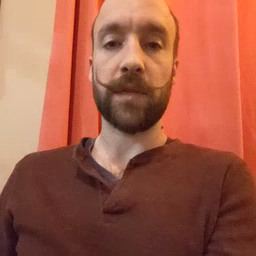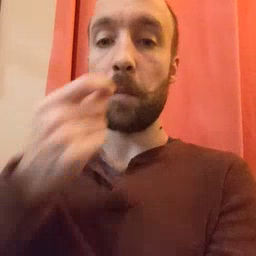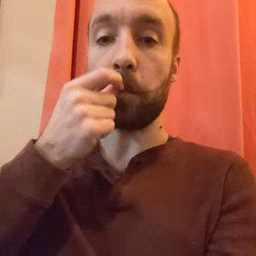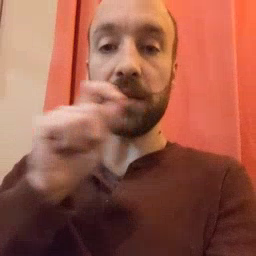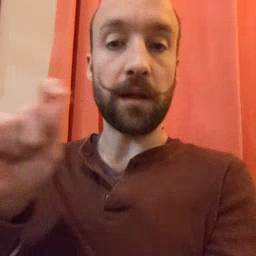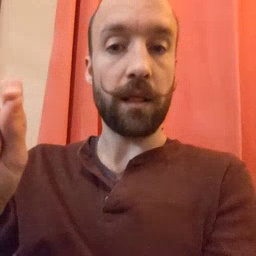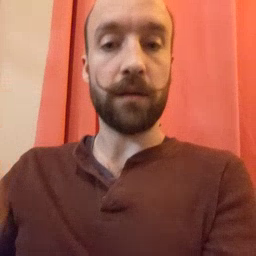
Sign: pencil